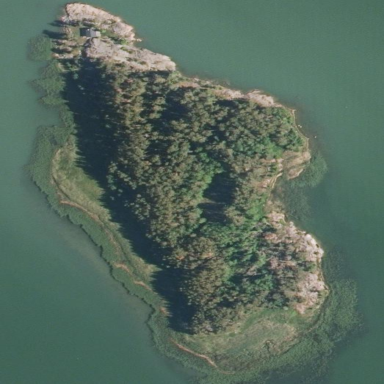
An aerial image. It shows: Islet along the natural coastline.